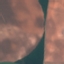
Land use / land cover class: AnnualCrop